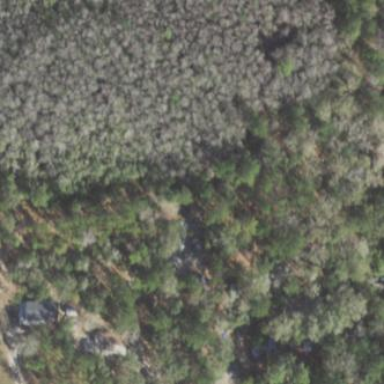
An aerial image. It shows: Mixed woodland with various types of leaves.